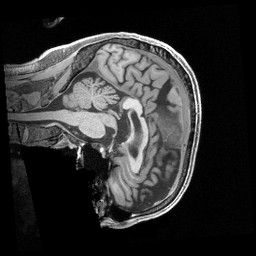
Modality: T1w
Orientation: sagittal
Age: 66
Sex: male
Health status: healthy
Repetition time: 2.4 s
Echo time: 0.00222 s